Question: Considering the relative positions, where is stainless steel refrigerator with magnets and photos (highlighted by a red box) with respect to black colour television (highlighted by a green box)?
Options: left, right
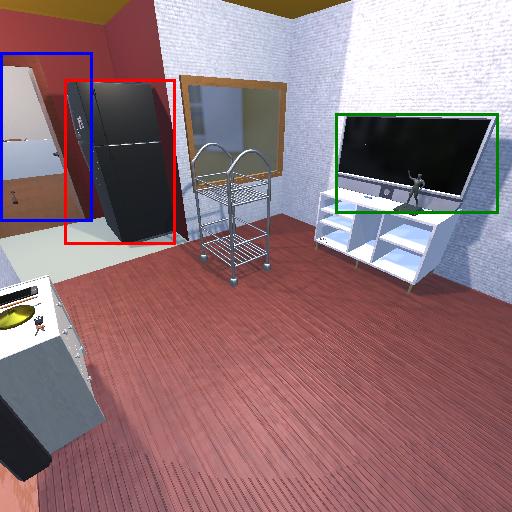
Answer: left